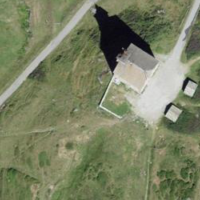
EUNIS habitat code: 26
Species observed at this site:
Calluna vulgaris
Falco tinnunculus
Bartsia alpina